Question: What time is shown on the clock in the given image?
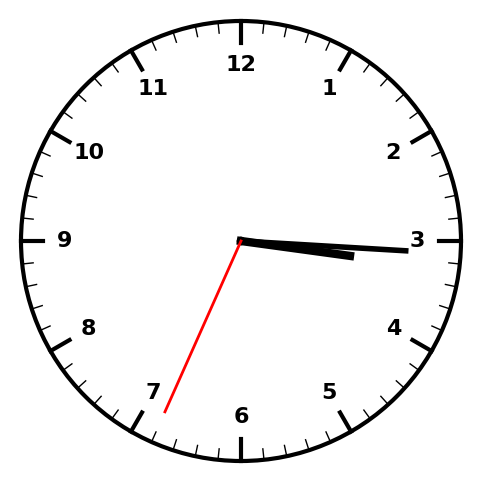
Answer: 03:15:34